Field crop: maize
Growth stage: 2
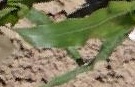
Species: maize